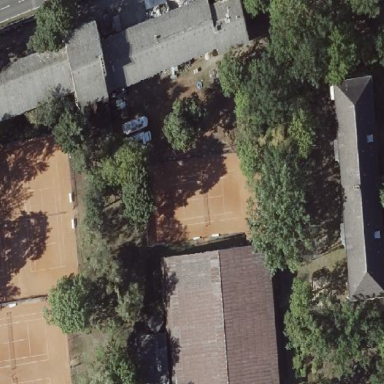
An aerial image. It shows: Tennis pitch with compacted surface for leisure activities.